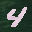
Label: 4